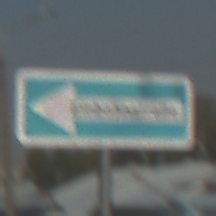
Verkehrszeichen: EinbahnstrasseLinksweisend
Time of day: MorningAfternoon
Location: Outdoor (Special)
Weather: Clear
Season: NotSpecified
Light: Natural